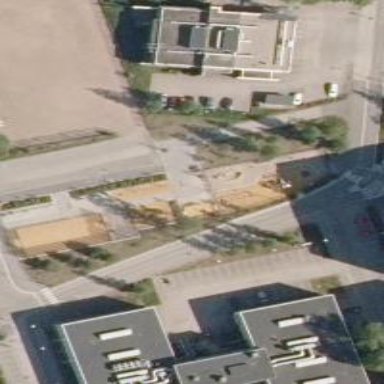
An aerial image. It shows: Springy playground.